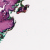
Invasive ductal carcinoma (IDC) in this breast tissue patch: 0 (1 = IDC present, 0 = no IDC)